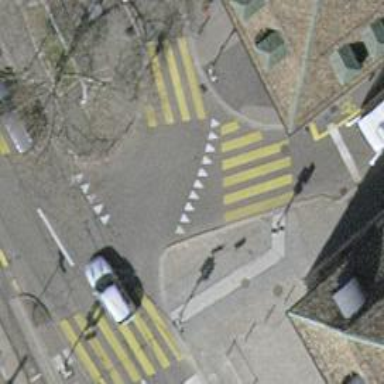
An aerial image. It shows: Kerb barrier.